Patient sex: M
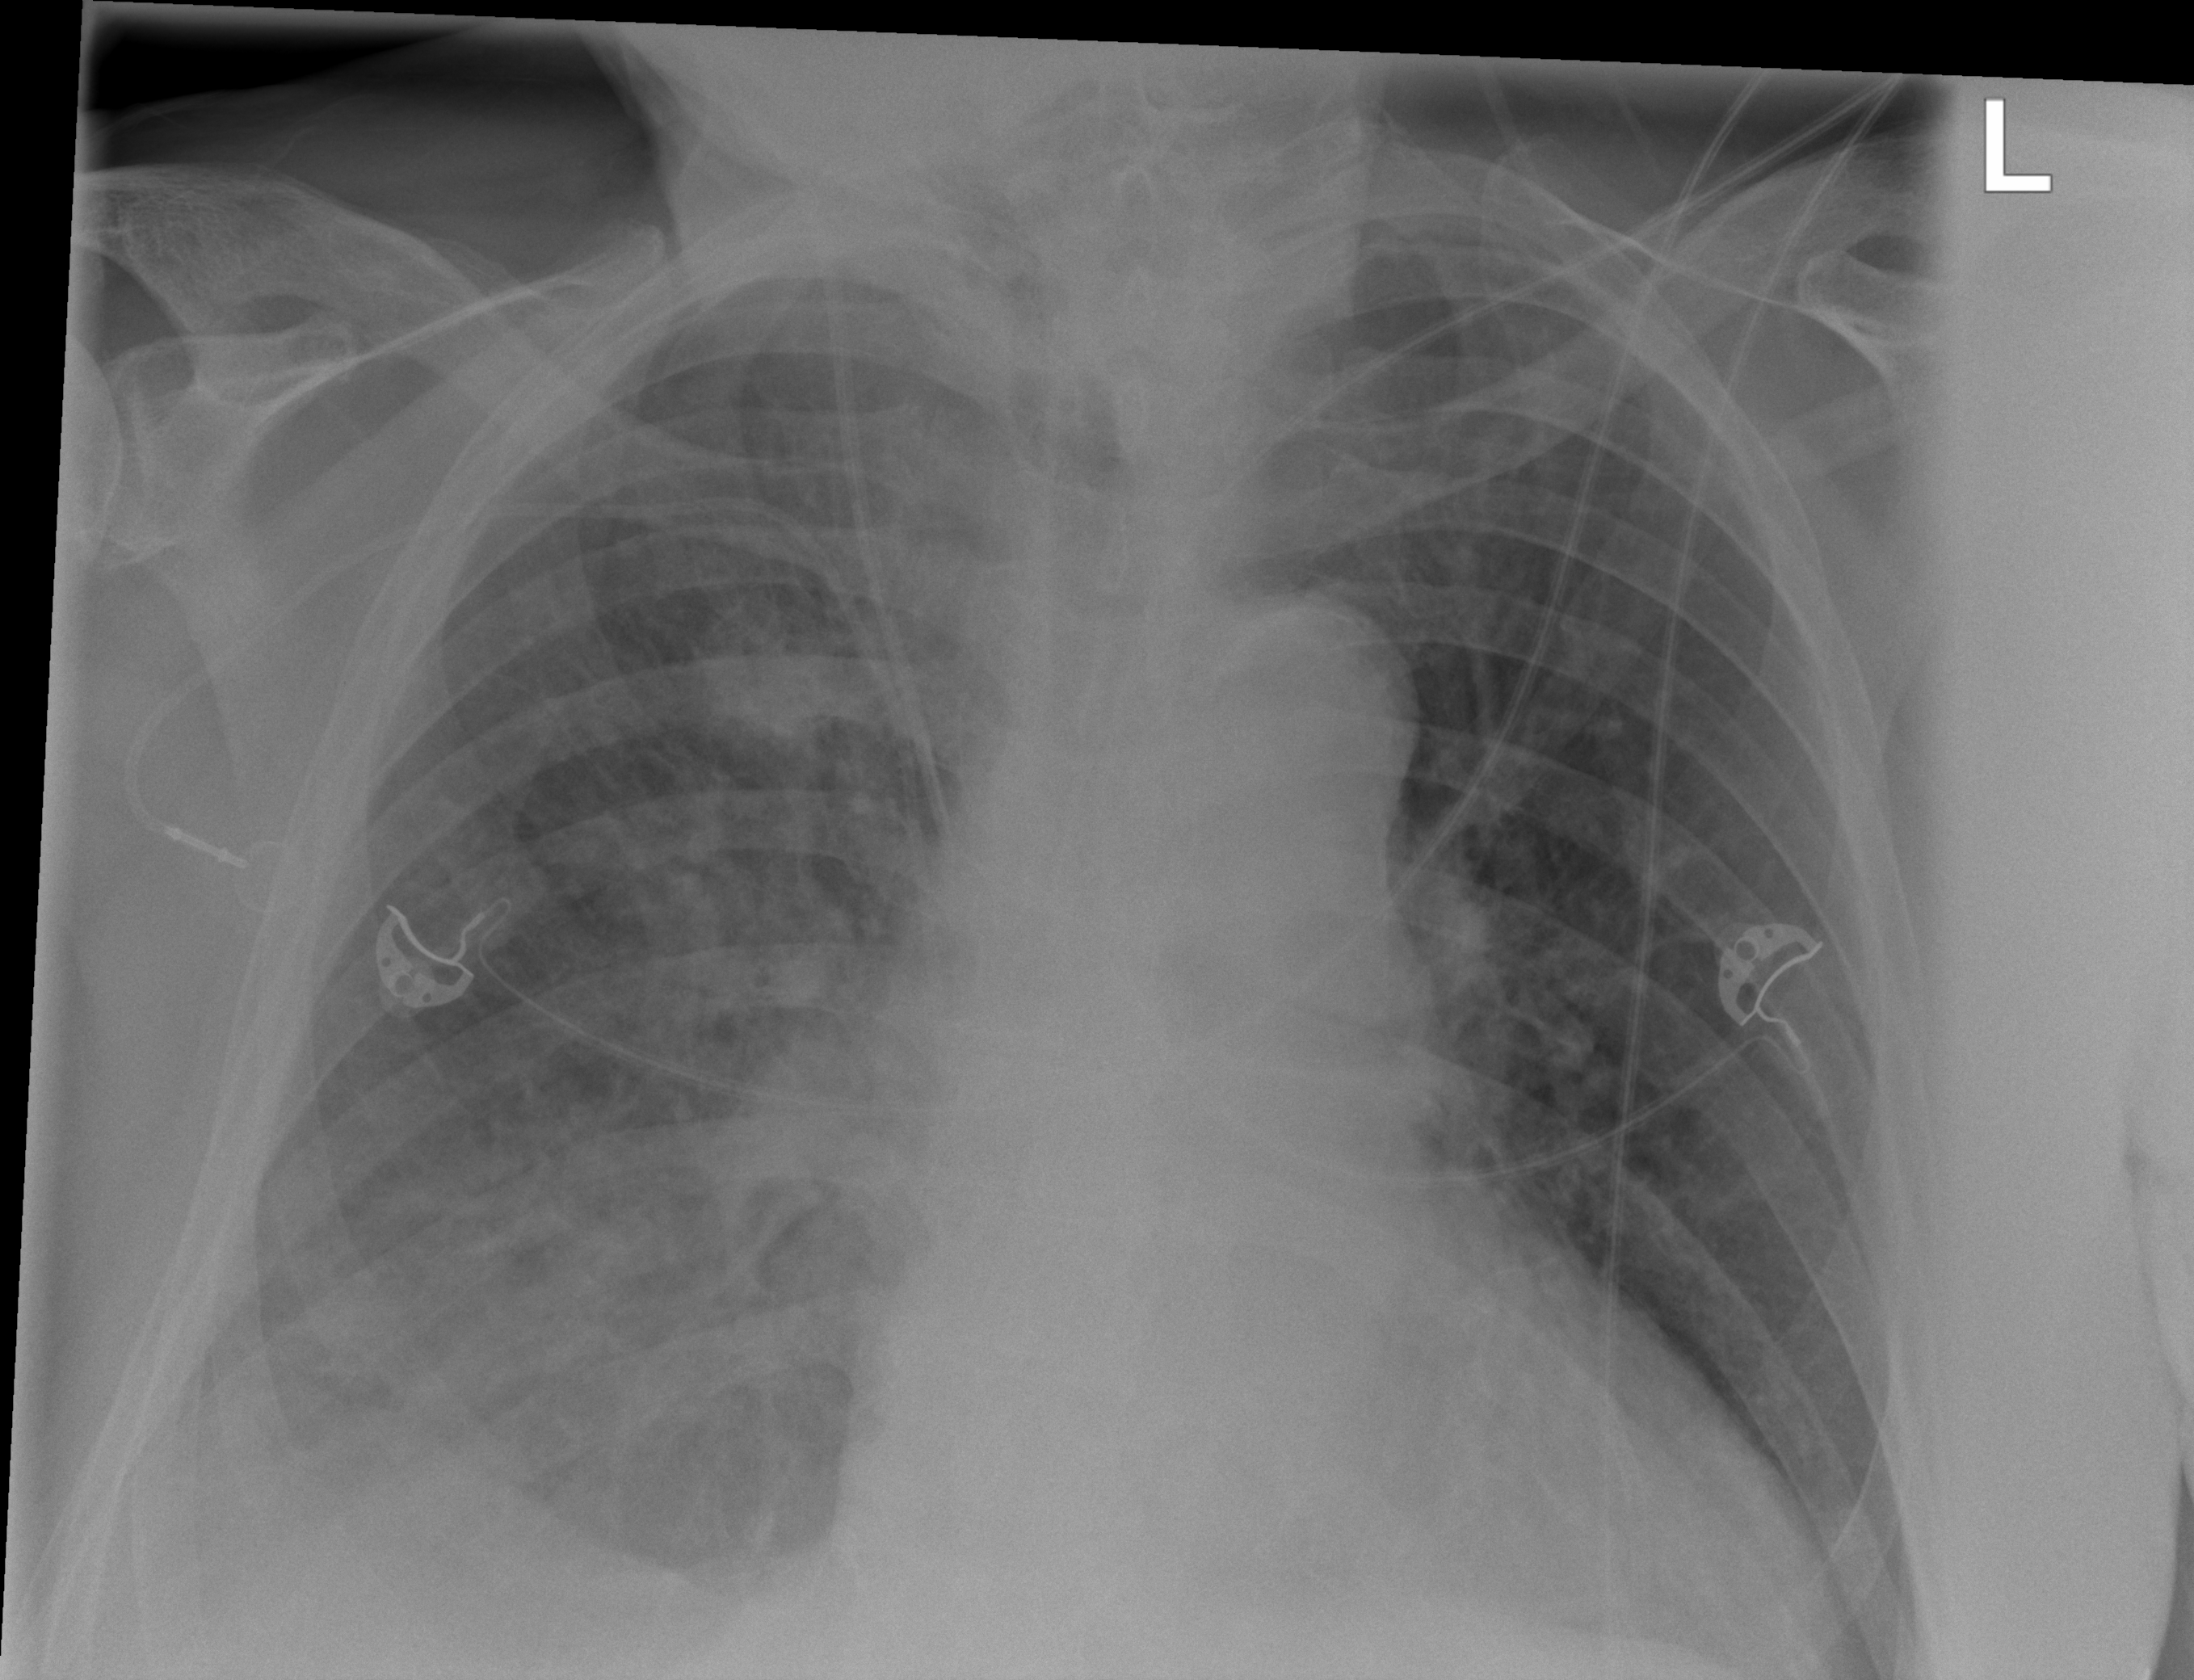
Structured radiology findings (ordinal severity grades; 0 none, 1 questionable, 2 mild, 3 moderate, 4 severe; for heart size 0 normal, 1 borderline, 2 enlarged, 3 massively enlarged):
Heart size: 2
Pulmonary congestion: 0
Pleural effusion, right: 2
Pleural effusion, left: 0
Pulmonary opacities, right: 2
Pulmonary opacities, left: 0
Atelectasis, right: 3
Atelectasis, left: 0